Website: lowes
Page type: newsletter-management
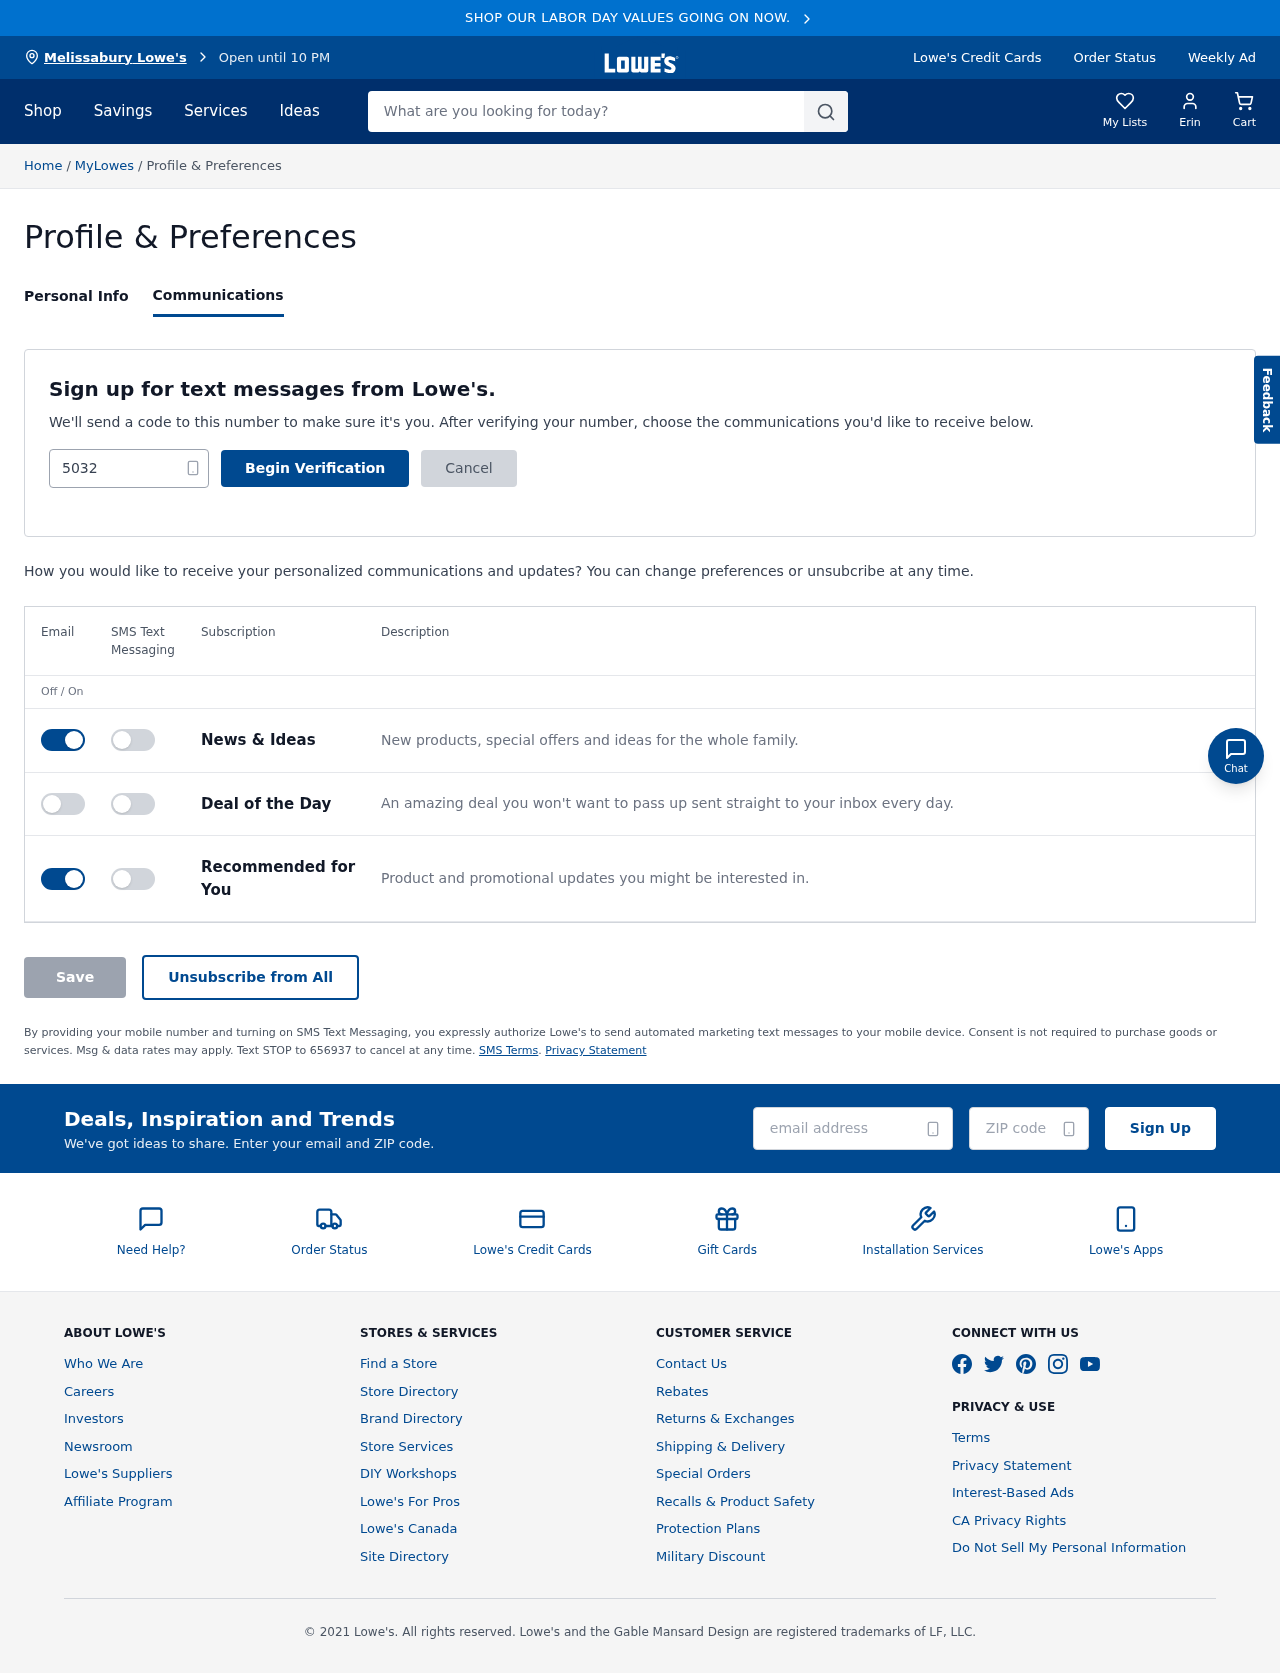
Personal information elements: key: PII_CITY
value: Melissabury Lowe's
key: PII_EMAIL
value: erin_ochoa@yahoo.com
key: PII_FIRSTNAME
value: Erin
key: PII_PHONE
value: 5032975417
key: PII_POSTCODE
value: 88393
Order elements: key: ORDER_NUM_ITEMS
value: Cart
Search elements: key: HEADER_SEARCH
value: What are you looking for today?